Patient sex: M
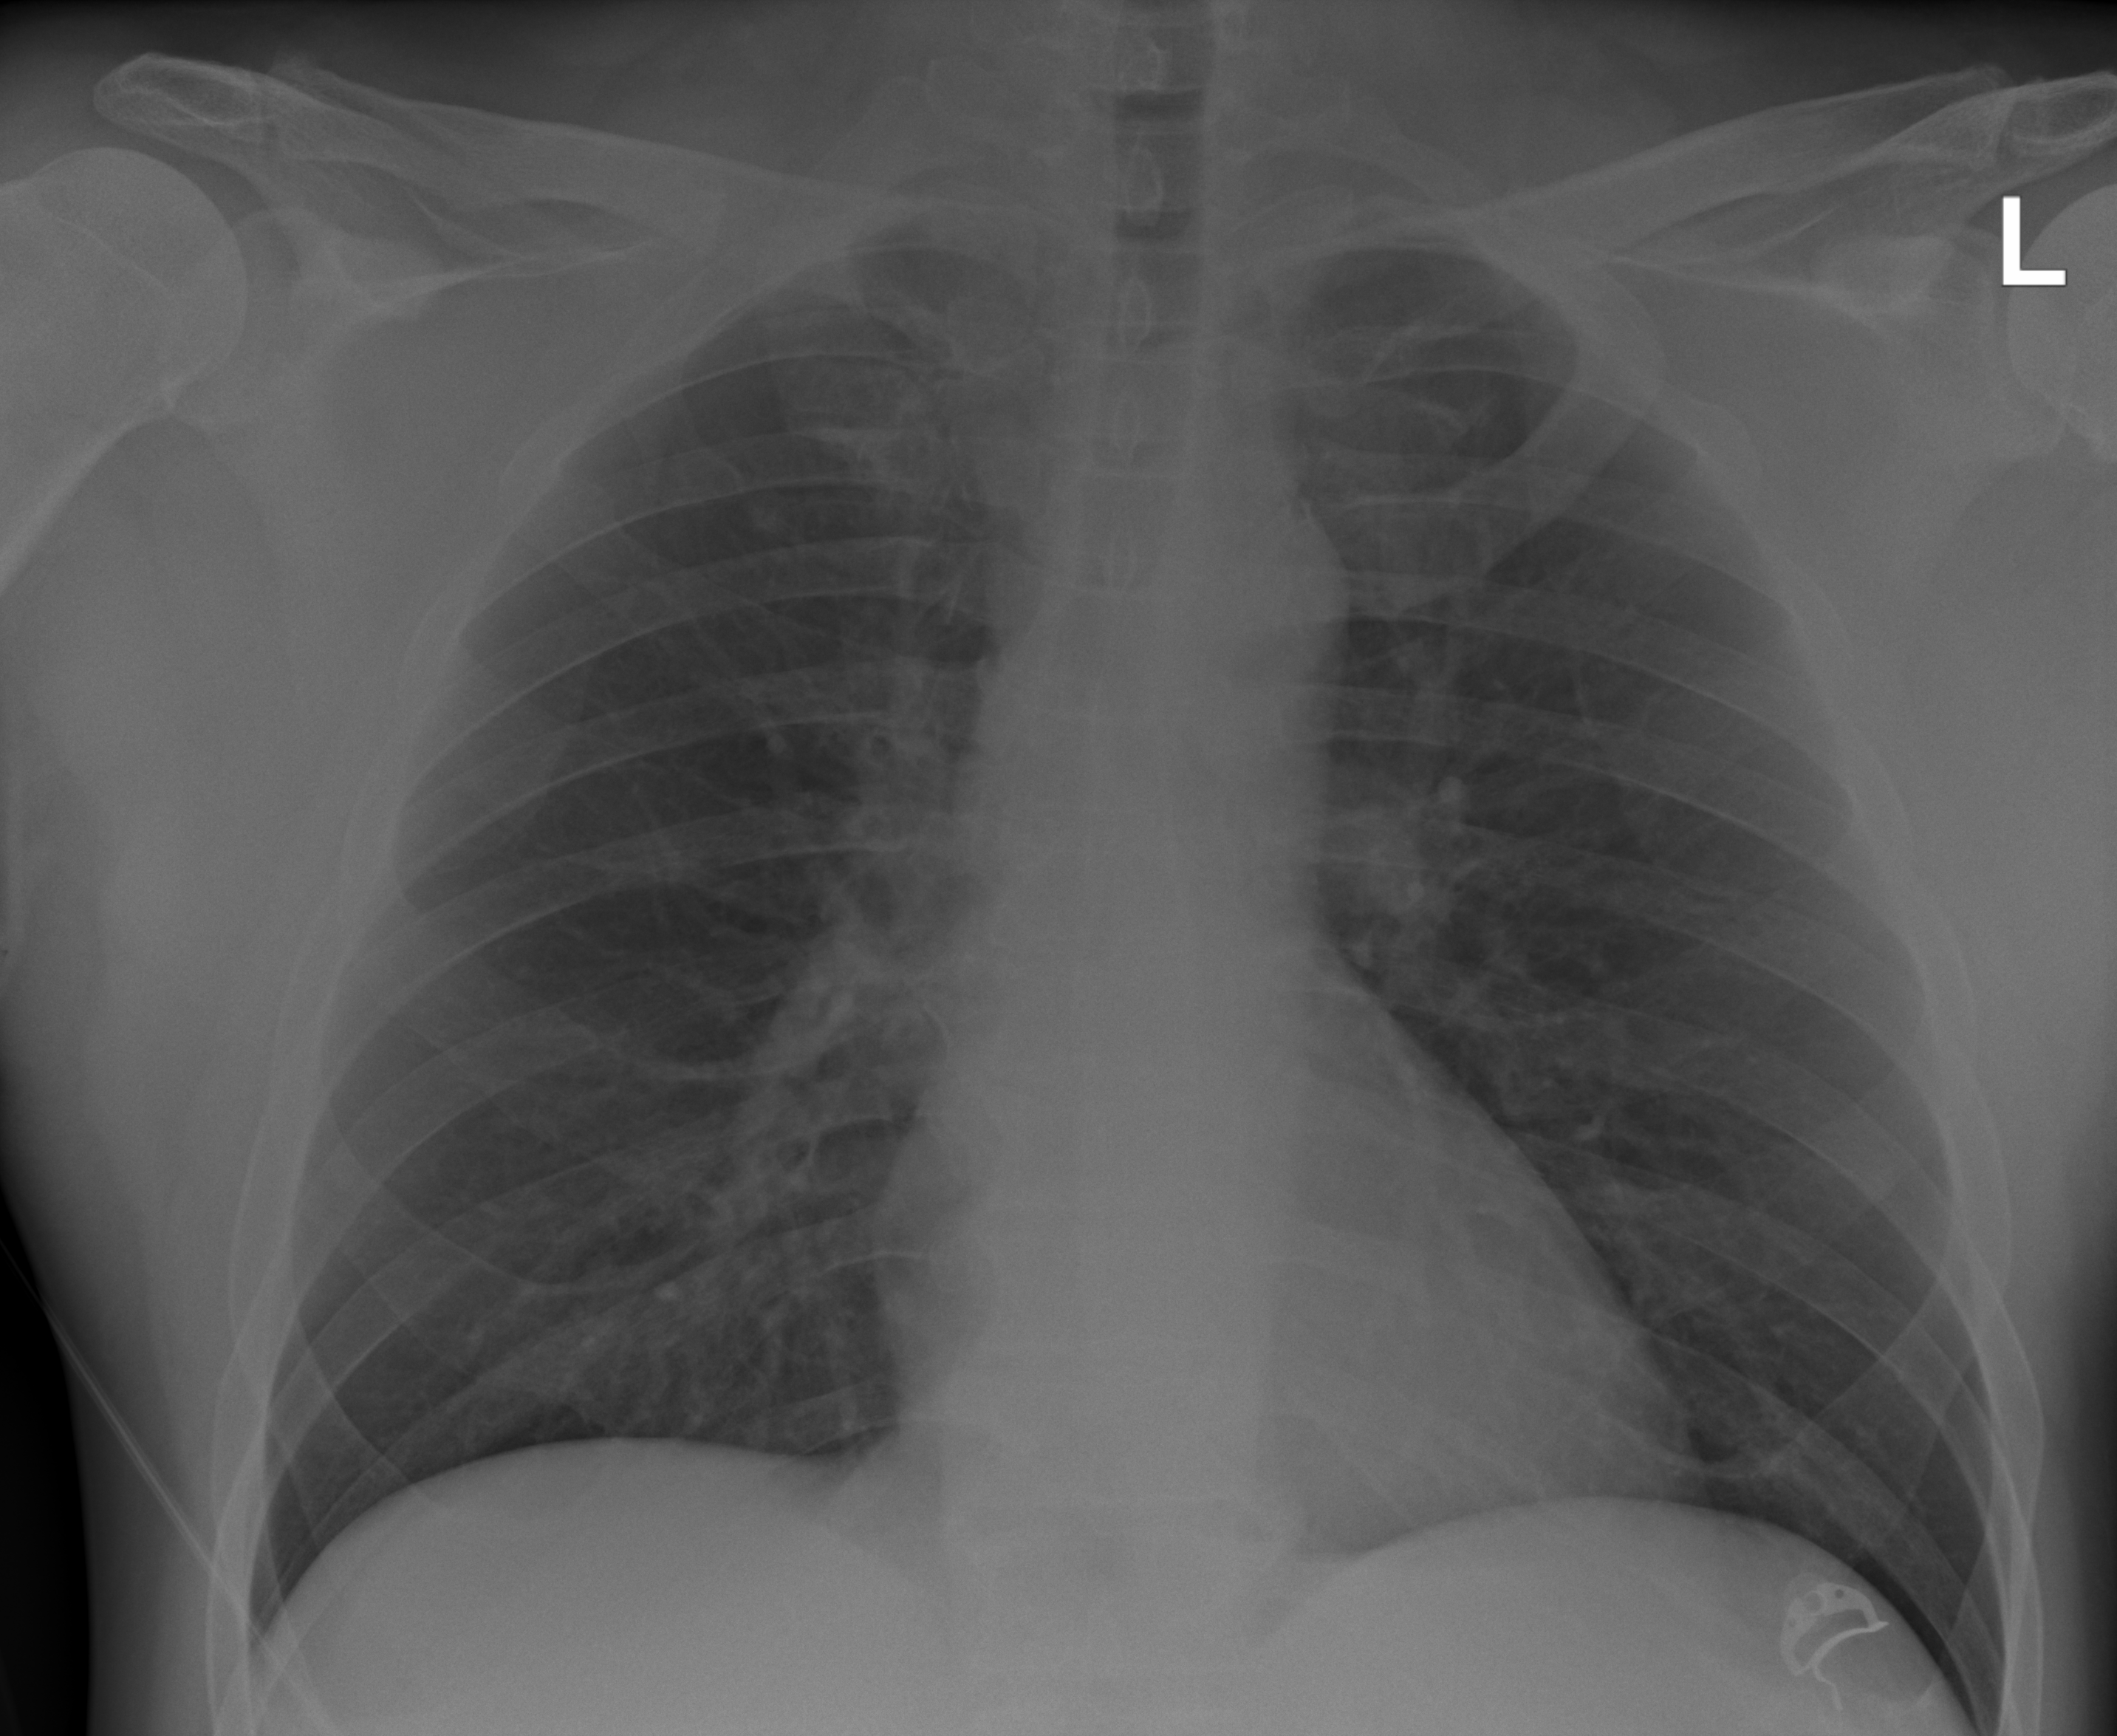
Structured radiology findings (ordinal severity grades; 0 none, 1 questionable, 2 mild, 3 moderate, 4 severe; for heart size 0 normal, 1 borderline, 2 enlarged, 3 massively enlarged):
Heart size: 0
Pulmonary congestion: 2
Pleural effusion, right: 0
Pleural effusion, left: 0
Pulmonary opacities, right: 0
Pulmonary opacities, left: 0
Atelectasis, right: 0
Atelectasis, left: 0